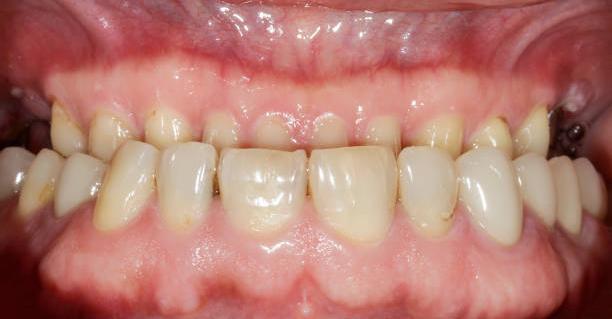
Condition: Gingivitis